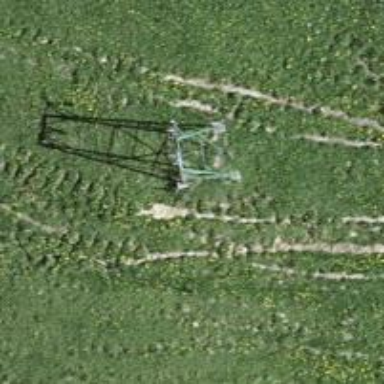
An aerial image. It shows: Pylon used for aerialway.